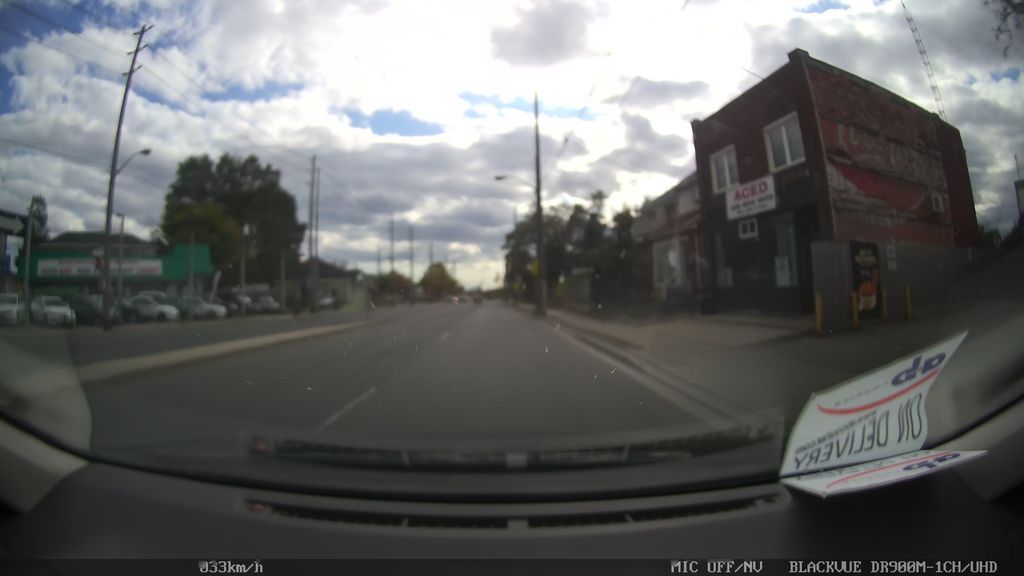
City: toronto